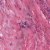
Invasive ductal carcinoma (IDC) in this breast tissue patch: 1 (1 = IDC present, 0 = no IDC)